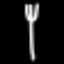
Label: fork